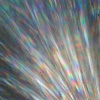
Label: sunburn